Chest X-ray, PA view. Patient: 77 years old, sex F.
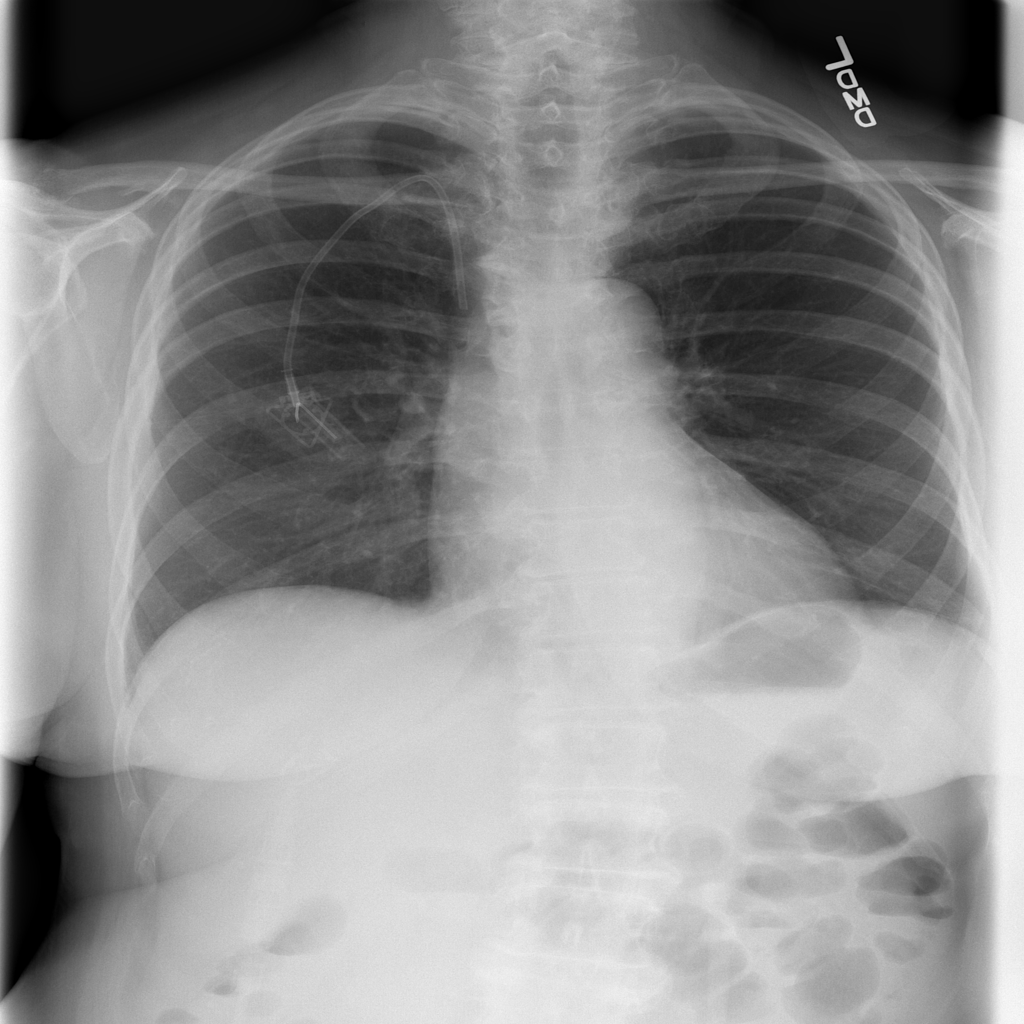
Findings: No Finding